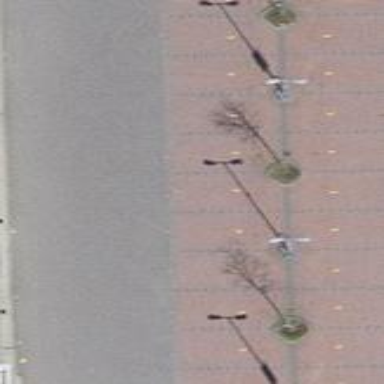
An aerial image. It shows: Parking area with surface.